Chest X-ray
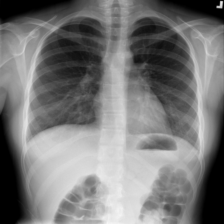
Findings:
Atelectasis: negative
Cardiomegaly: negative
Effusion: negative
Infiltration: negative
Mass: negative
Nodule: negative
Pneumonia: negative
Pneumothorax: negative
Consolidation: negative
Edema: negative
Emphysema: negative
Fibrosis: negative
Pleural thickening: negative
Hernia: negative